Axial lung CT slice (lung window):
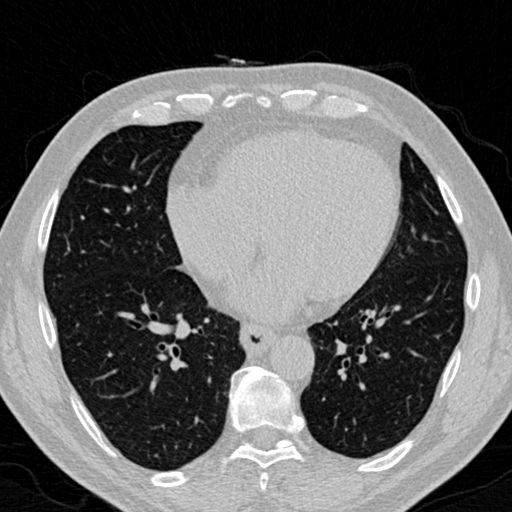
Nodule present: no